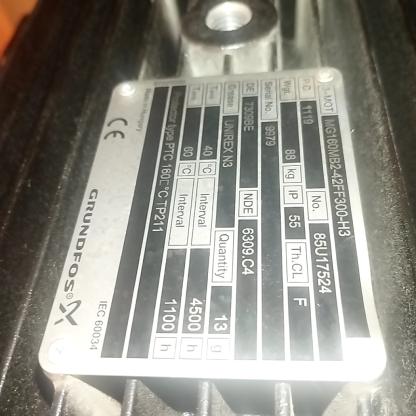
Klasa: tabliczka-znamionowa